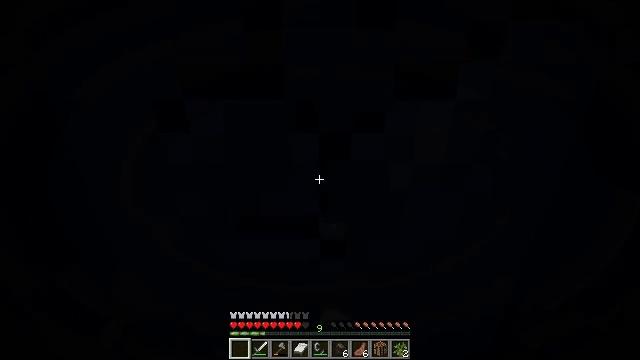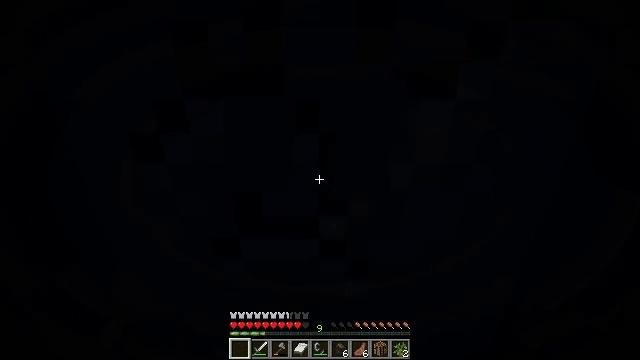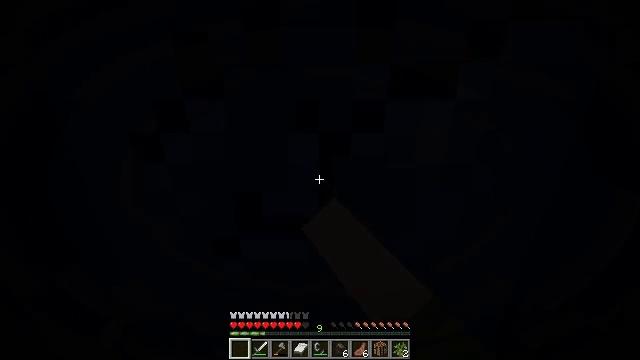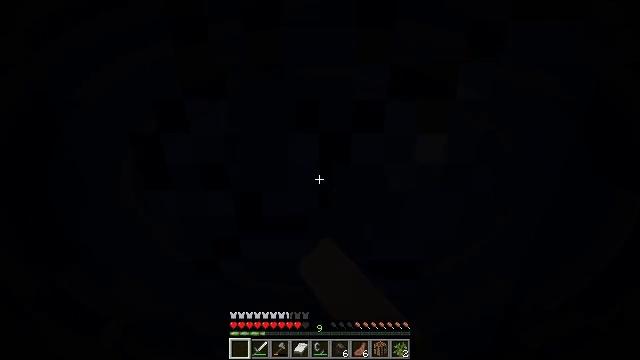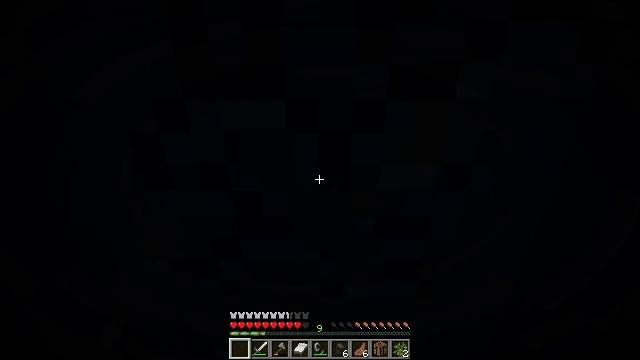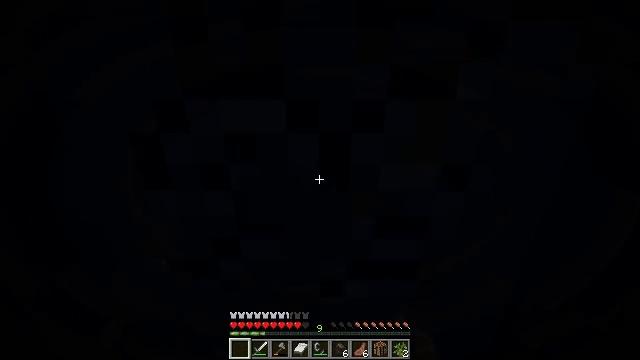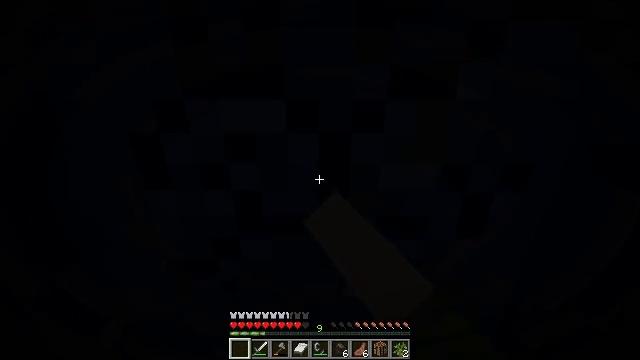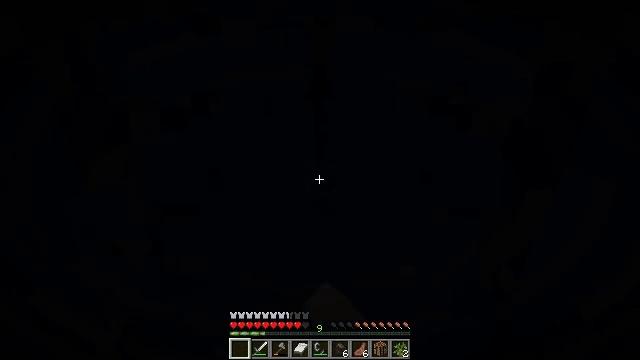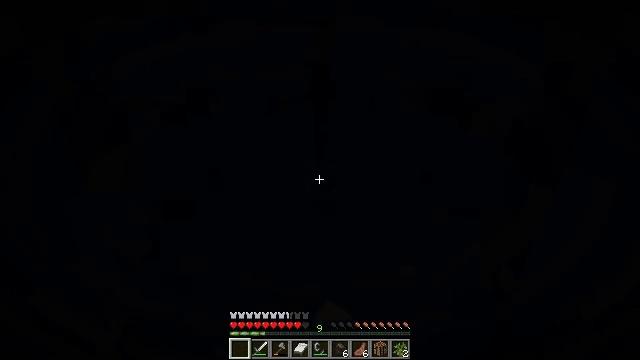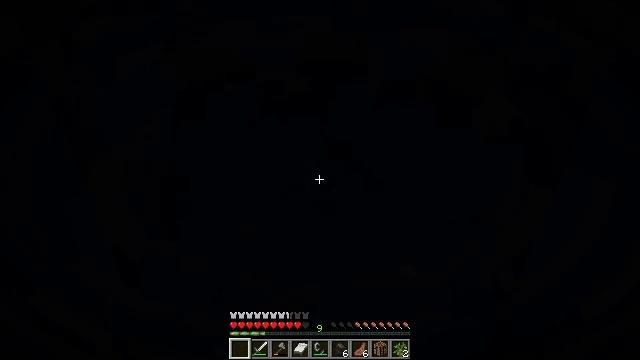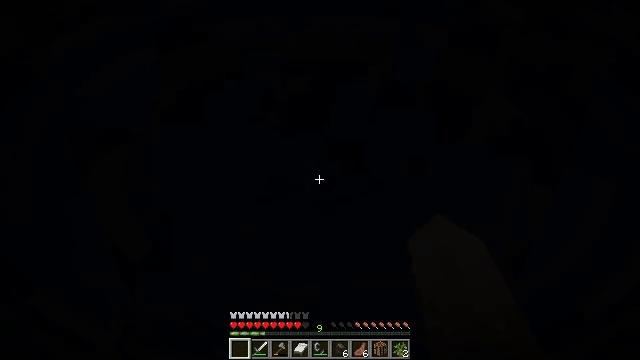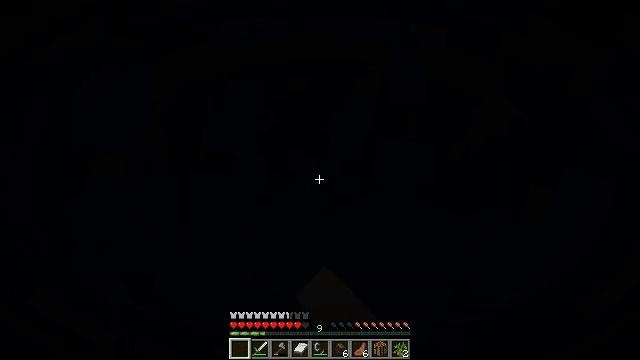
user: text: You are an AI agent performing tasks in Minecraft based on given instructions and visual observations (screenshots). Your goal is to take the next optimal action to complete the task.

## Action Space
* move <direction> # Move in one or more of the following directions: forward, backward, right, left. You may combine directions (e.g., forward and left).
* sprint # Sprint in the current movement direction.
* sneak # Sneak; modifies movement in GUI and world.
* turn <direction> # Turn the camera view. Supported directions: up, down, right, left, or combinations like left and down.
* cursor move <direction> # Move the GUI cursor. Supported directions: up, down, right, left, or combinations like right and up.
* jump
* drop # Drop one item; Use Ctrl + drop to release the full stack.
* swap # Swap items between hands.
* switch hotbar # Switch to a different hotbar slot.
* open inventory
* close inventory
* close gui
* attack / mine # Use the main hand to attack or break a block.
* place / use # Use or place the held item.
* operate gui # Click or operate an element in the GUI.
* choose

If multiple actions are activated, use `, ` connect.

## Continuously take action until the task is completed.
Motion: motion action
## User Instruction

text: Collect packed ice using a pickaxe.
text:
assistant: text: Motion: attack / mine
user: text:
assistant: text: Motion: attack / mine
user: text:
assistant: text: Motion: attack / mine
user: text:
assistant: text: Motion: attack / mine
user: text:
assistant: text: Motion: attack / mine
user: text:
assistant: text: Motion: attack / mine
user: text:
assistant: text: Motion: attack / mine
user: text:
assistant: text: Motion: attack / mine
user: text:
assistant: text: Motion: attack / mine
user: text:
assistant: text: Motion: attack / mine
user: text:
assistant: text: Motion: no_op
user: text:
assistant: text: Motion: no_op